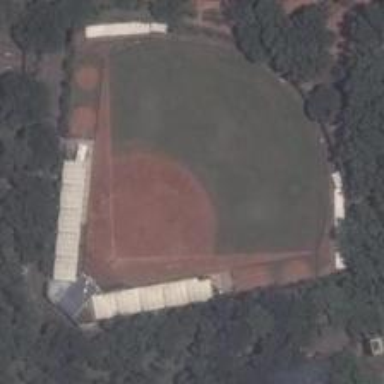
This piece fan-shaped venue surrounded by green trees is probably a baseball field .